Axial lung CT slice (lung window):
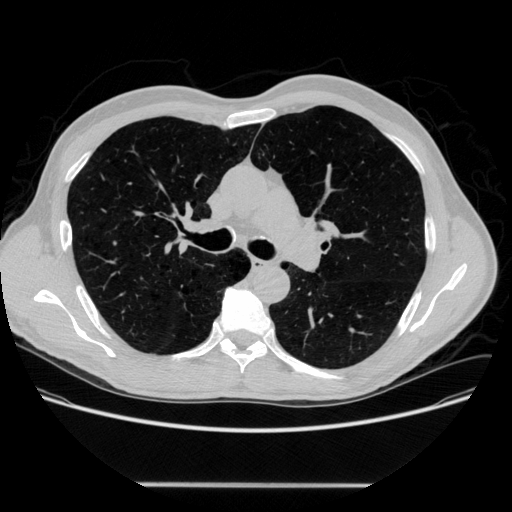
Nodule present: no